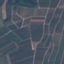
Label: PermanentCrop